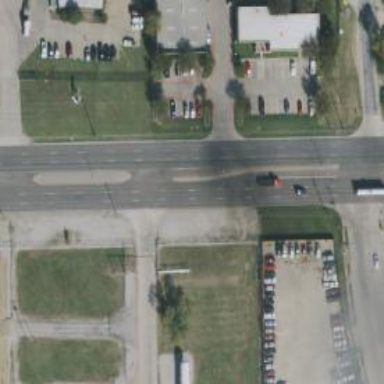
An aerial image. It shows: Secondary link road.